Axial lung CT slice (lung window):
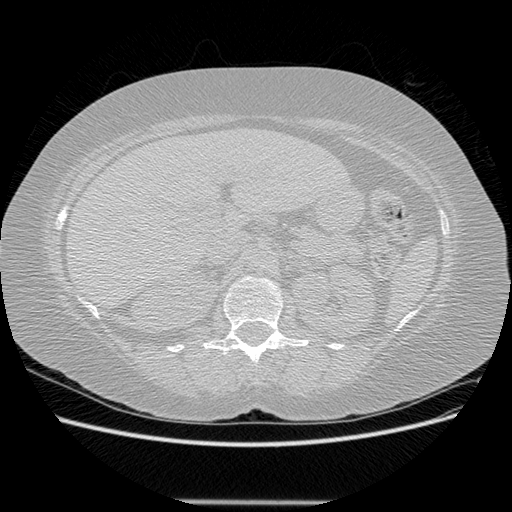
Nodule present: no